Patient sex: F
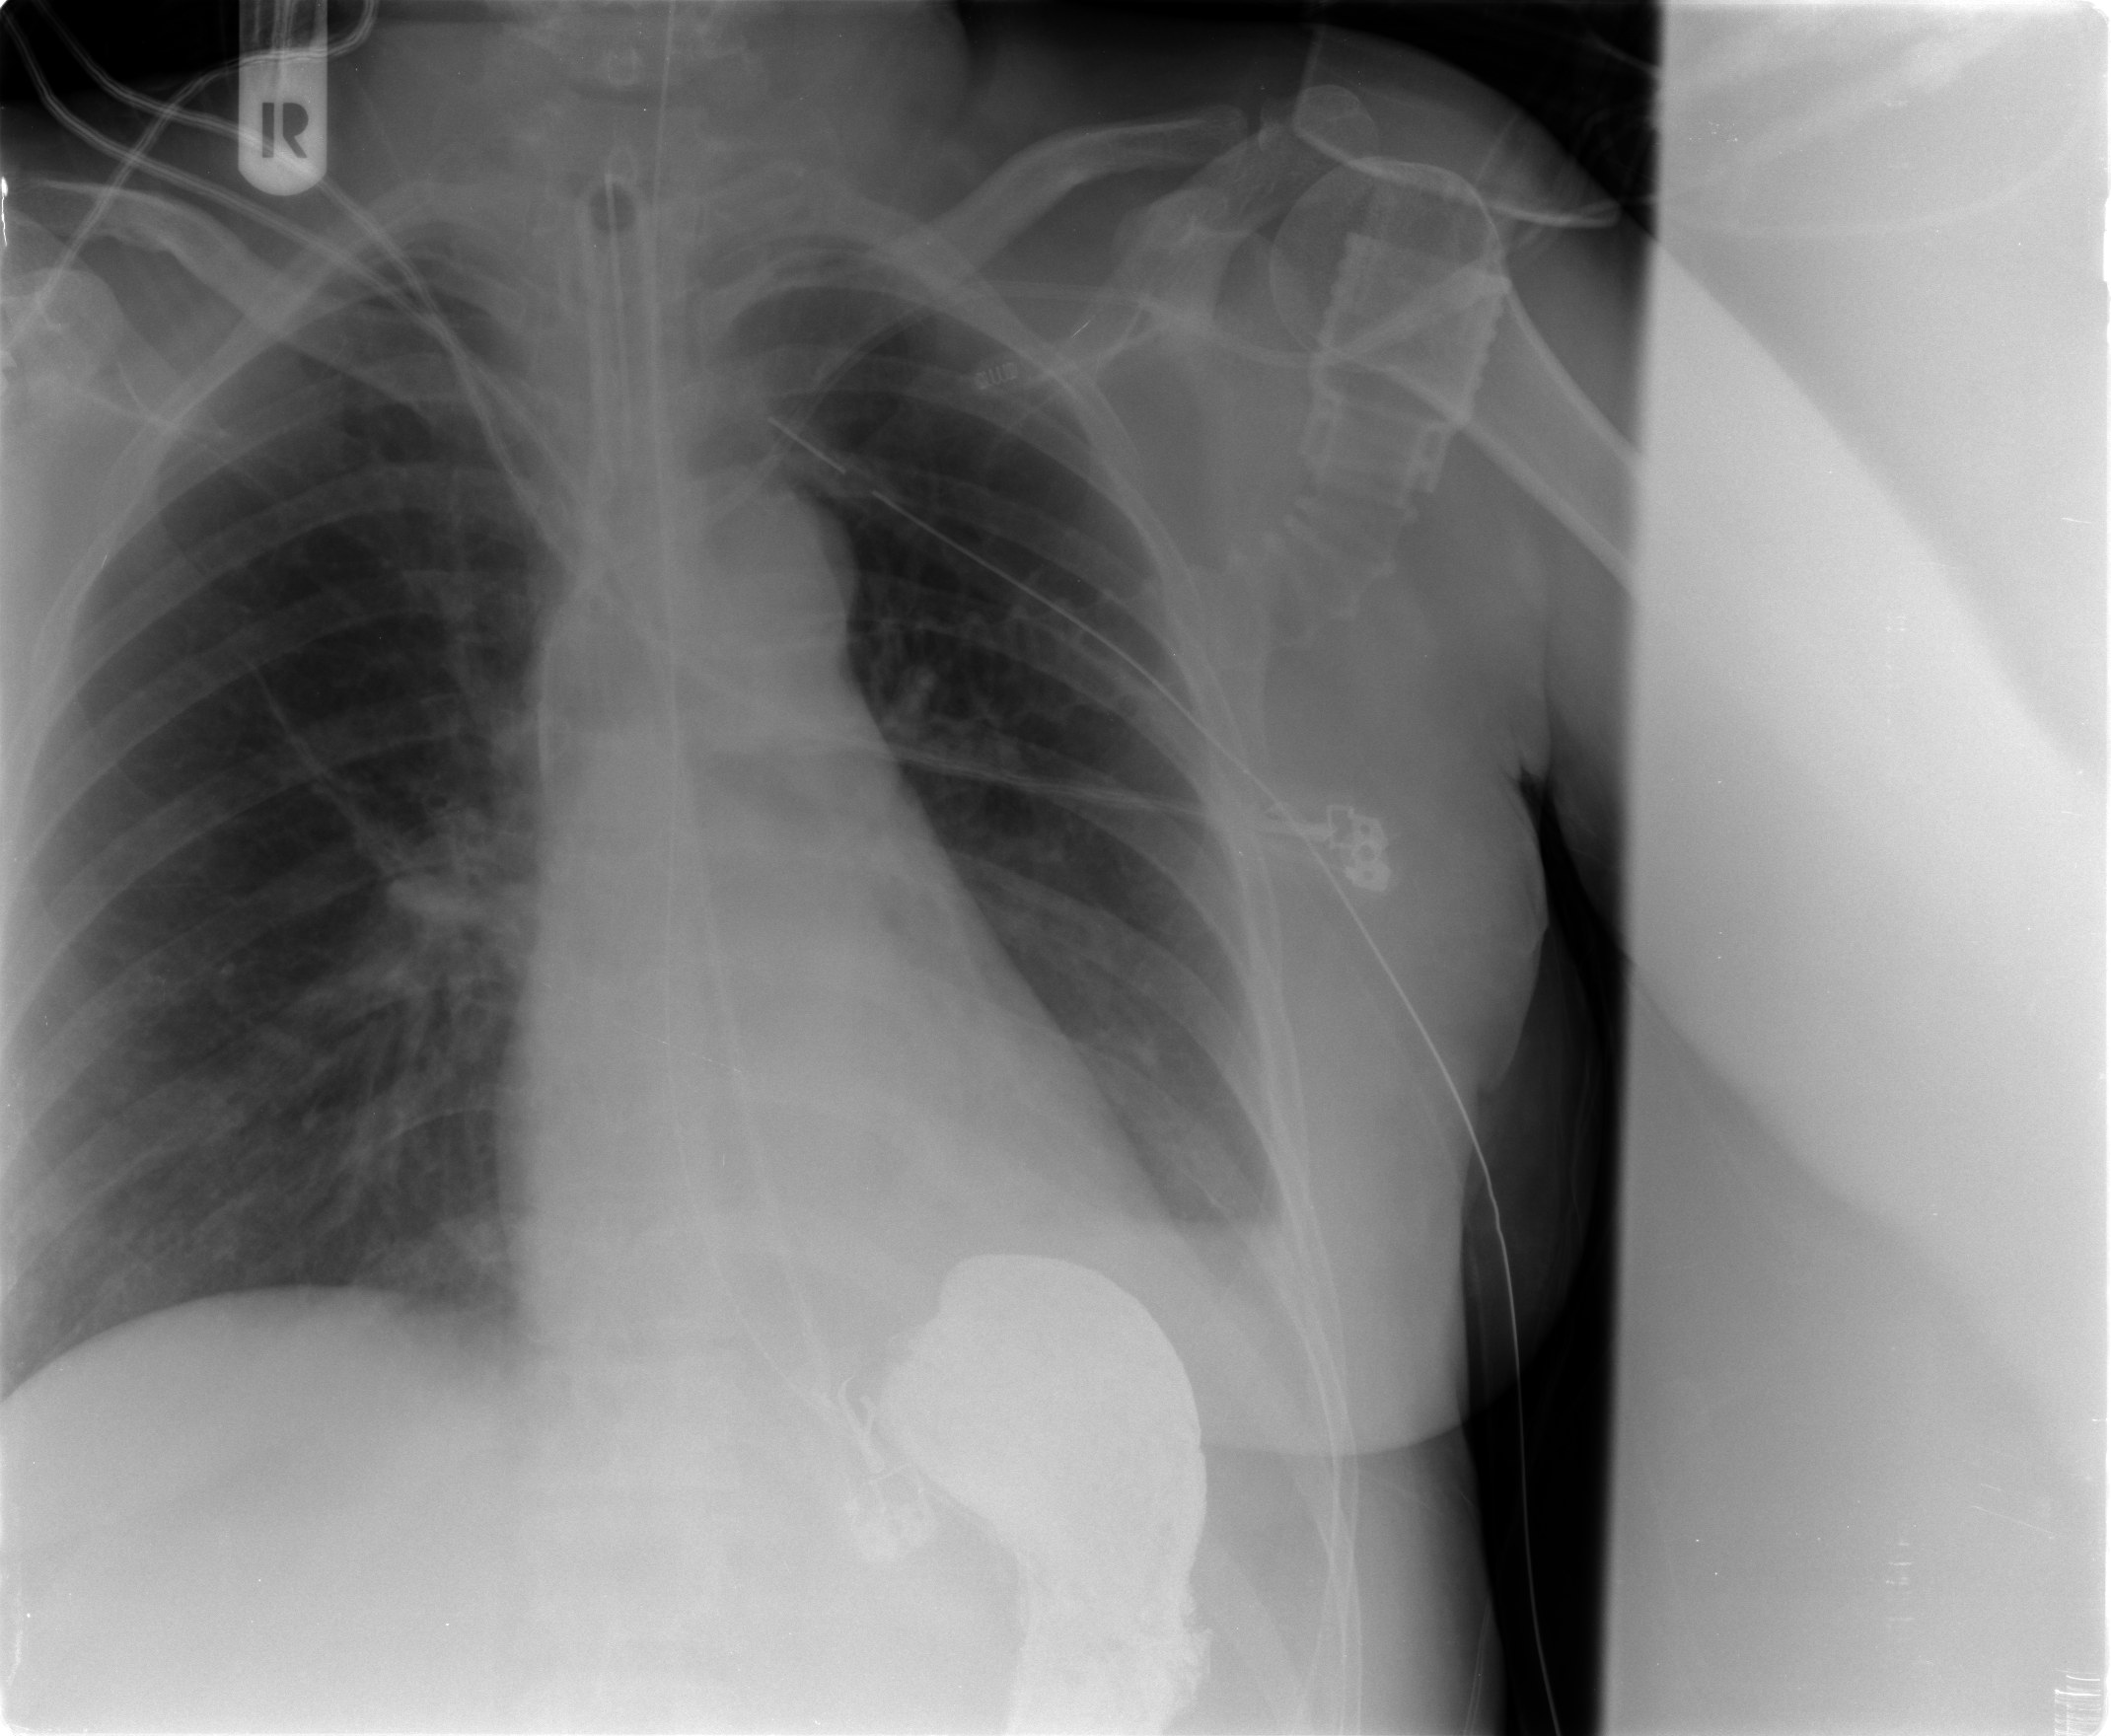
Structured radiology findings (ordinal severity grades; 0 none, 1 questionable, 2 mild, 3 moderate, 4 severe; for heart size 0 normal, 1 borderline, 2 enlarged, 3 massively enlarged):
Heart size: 0
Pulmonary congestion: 0
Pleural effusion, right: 0
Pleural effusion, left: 1
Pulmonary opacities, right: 0
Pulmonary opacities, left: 1
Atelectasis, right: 2
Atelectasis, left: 2